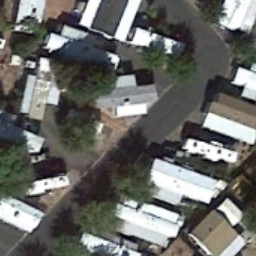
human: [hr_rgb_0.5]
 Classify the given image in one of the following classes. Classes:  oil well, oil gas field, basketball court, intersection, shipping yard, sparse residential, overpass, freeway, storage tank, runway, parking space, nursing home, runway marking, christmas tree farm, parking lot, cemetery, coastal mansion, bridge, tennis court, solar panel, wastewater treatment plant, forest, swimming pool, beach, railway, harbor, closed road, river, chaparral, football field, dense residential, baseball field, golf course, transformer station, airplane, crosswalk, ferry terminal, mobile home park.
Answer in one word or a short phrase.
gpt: mobile home park